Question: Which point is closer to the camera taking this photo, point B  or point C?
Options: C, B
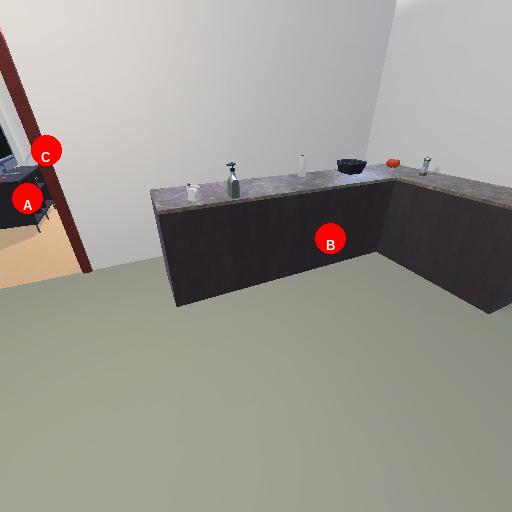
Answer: C